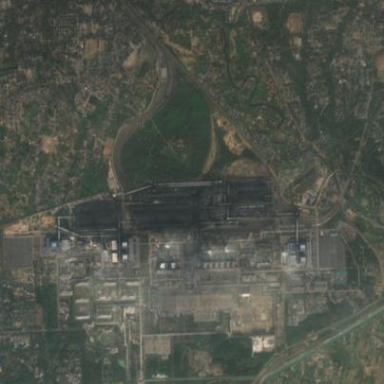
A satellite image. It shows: Industrial area with coal-powered plant surrounded by wall.